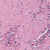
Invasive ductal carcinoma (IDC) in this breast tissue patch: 0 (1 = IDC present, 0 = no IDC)